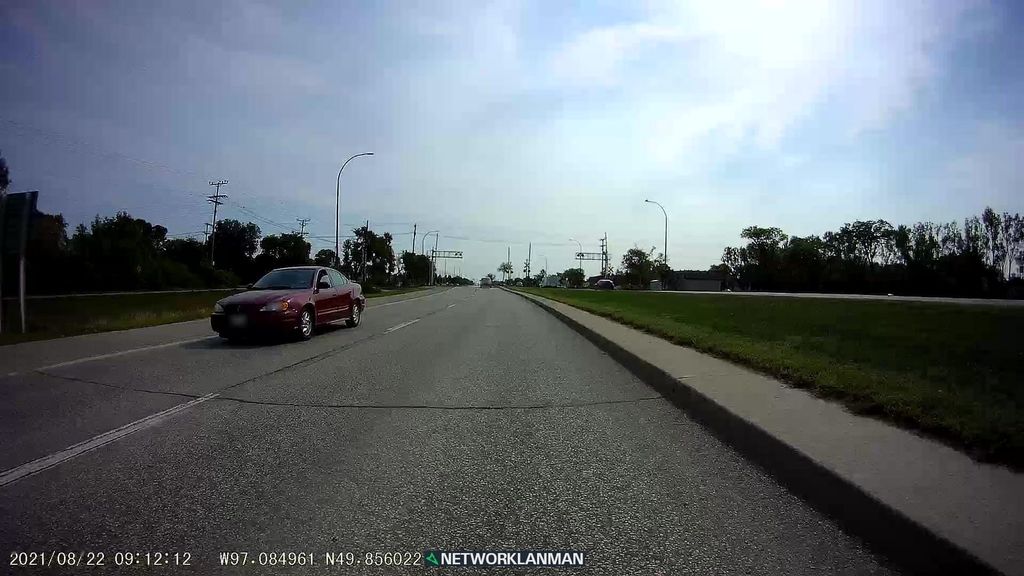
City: winnipeg